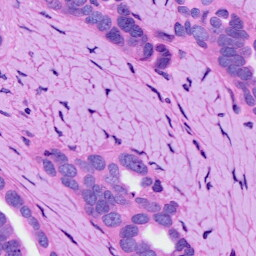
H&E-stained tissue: Ovarian